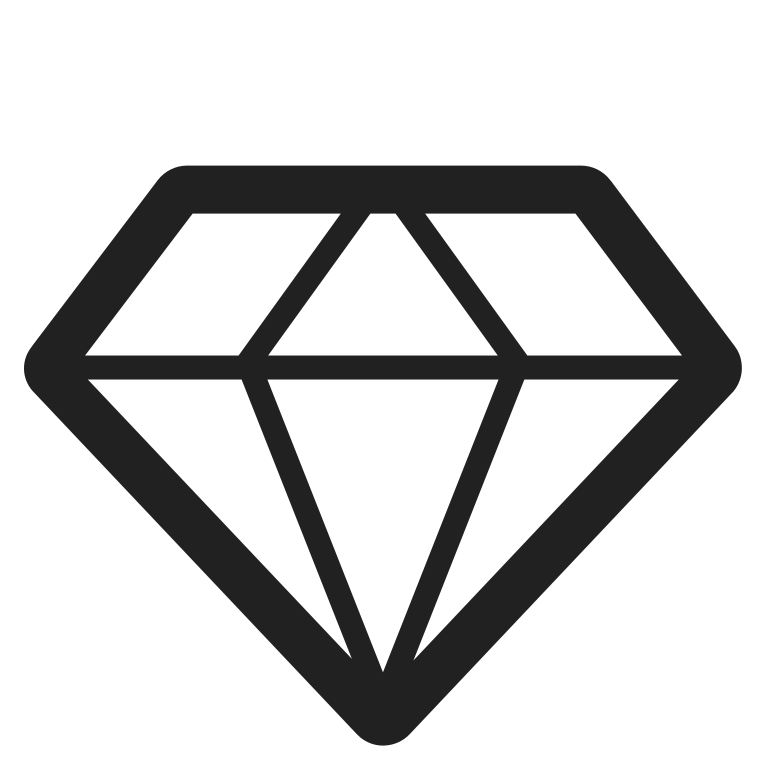
gem stone high contrast